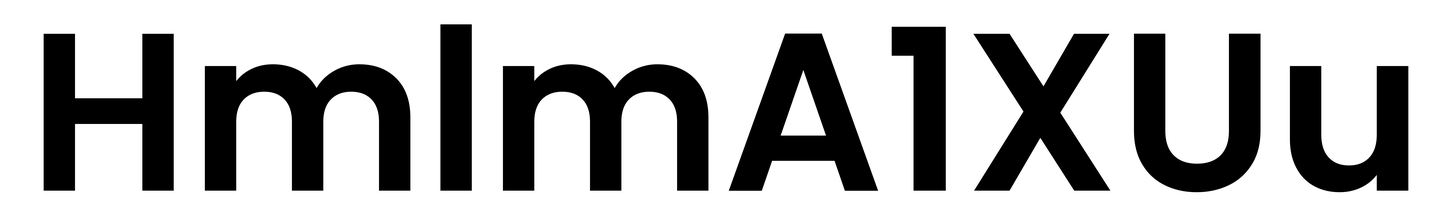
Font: Poppins-SemiBold